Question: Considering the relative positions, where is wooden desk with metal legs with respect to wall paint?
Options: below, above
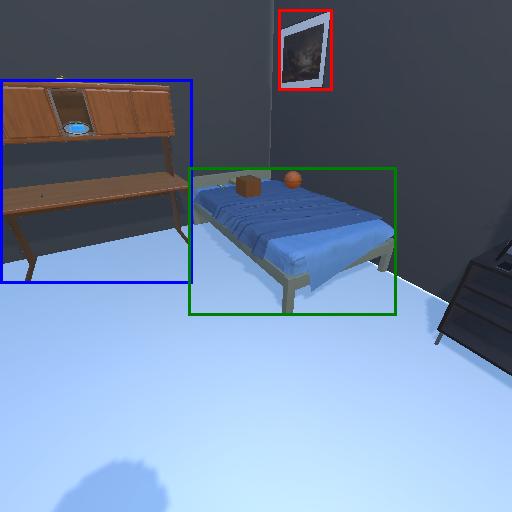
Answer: below